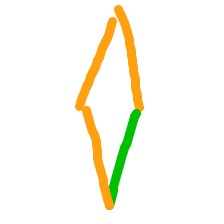
Shape: rhombus